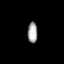
Tissue: lung
Cell type: Epithelial cells
Senescence score: 0.2167
Nuclear area (px): 204
Mean DAPI intensity: 161.152